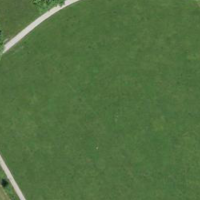
EUNIS habitat code: 52
Species observed at this site:
Lathyrus pratensis
Berberis vulgaris